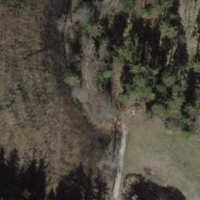
EUNIS habitat code: 41
Species observed at this site:
Pholidoptera griseoaptera
Ruspolia nitidula
Pseudochorthippus parallelus
Nemobius sylvestris
Gomphocerippus rufus
Epipactis palustris
Conocephalus fuscus